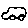
Label: car